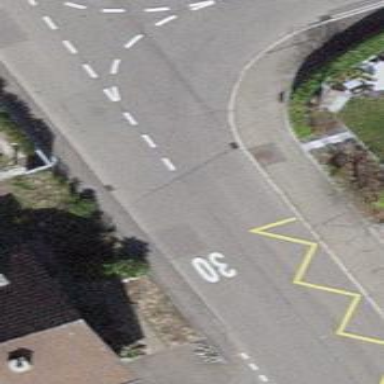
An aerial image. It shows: Bus stop with designated stop position for public transport.